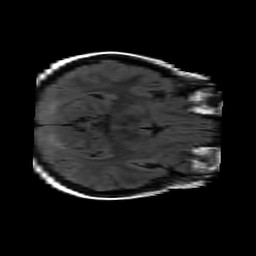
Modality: FLAIR
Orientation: axial
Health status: ill
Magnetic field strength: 3 T